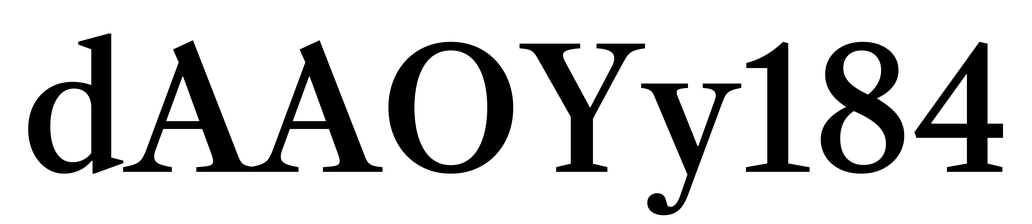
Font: LibreCaslonText_Medium